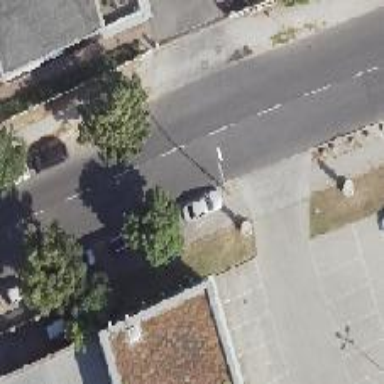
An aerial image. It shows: There is parking obstacle present in the area.